Field crop: maize
Growth stage: 2
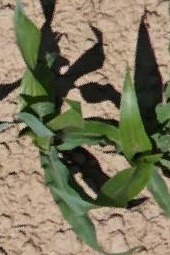
Species: maize